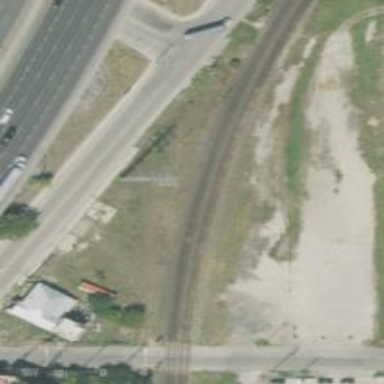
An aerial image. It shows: Abandoned railway spur.